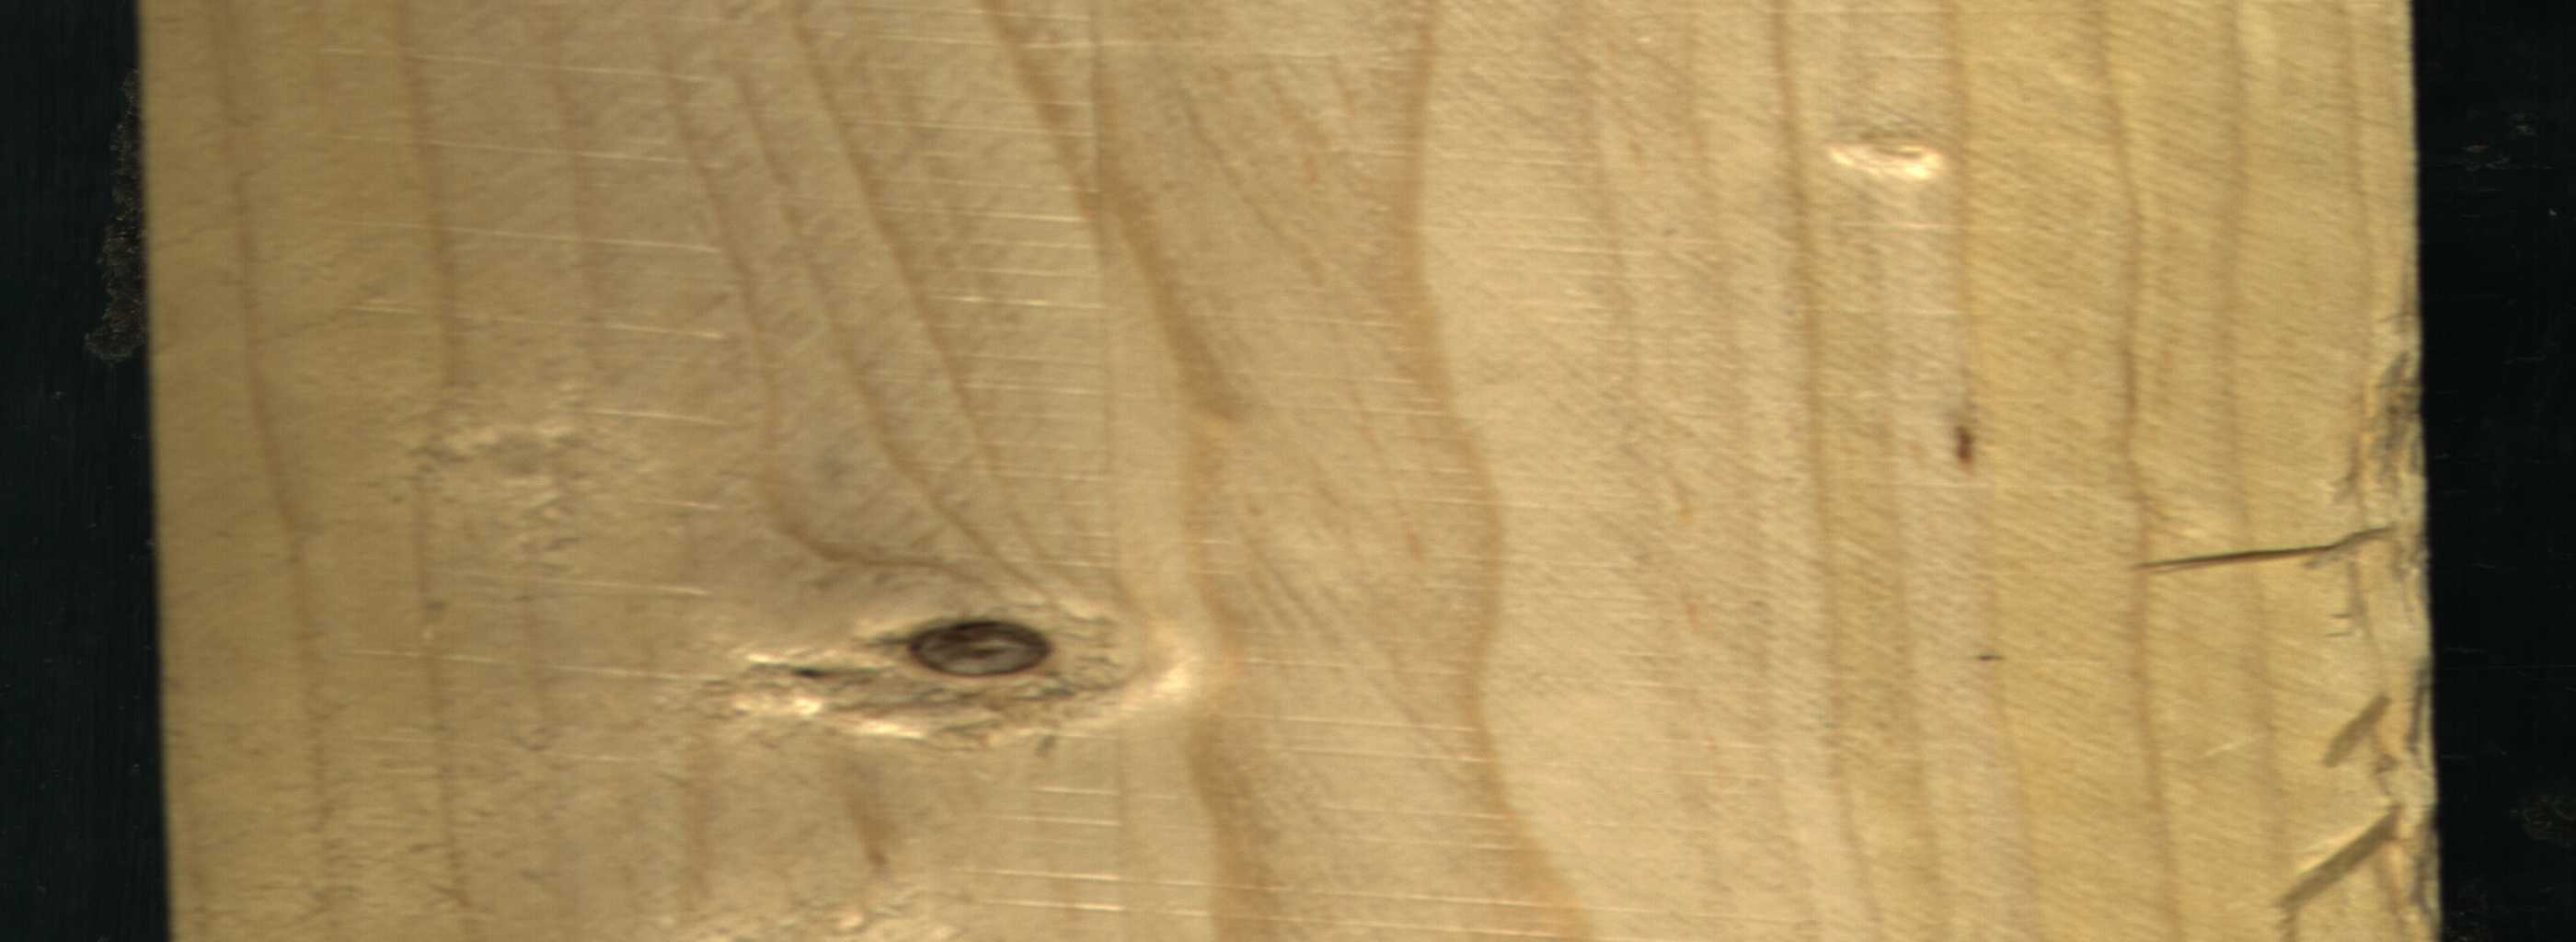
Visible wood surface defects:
Dead_Knot